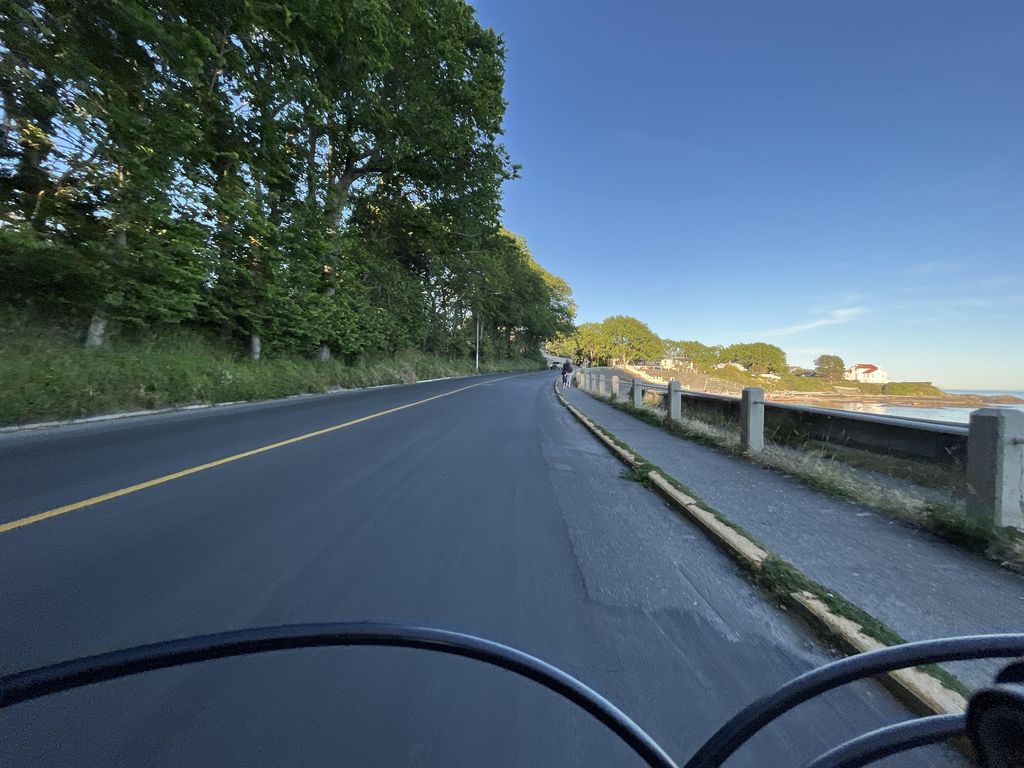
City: victoria